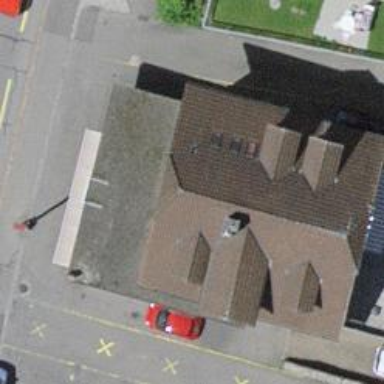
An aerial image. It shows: Bakery.